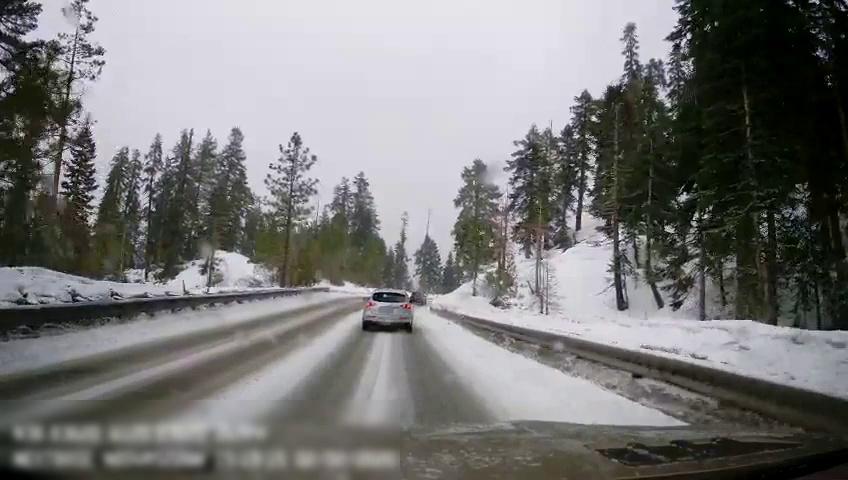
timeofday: Day
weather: Snowy
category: Drivable Space
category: Vehicles | Car
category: Vehicles | Car